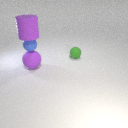
small green rubber sphere behind large purple rubber sphere